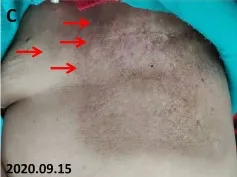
Partial response to capecitabine combined with trastuzumab and pyrotinib treatment. (C) The skin on the left chest wall had completely healed.
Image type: medical_photograph (skin_photograph)